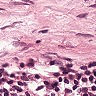
Metastatic tissue present: no